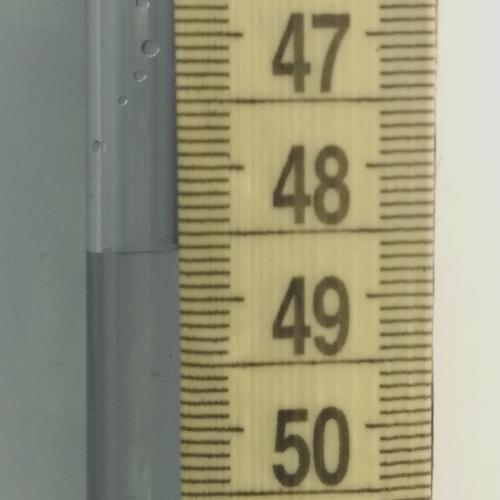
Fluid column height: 48.6 cm